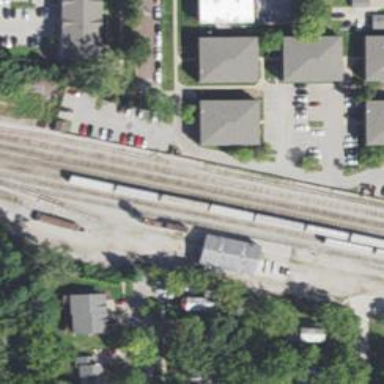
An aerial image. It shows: Railway siding for service.